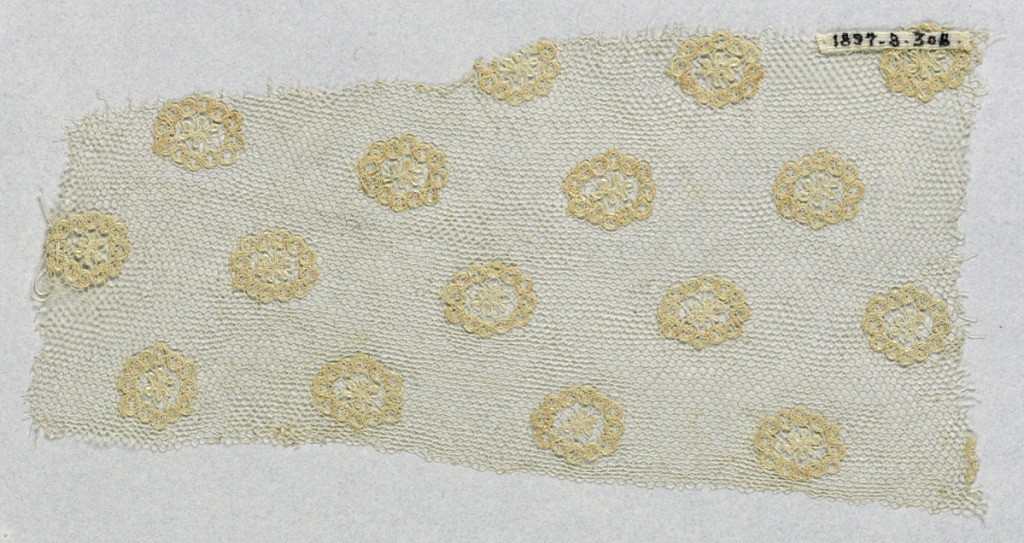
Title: Fragment
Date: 19th century
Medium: linen Technique: bobbin lace (Lille-style with heavy outlining thread)
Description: Fragment of Lille type bobbin lace.